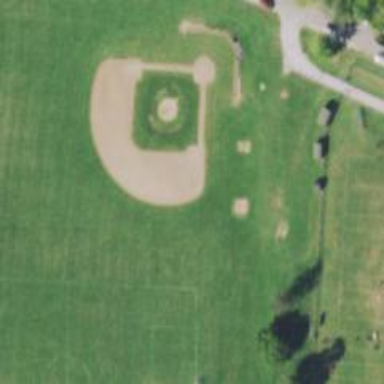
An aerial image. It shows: Baseball pitch for leisure land.